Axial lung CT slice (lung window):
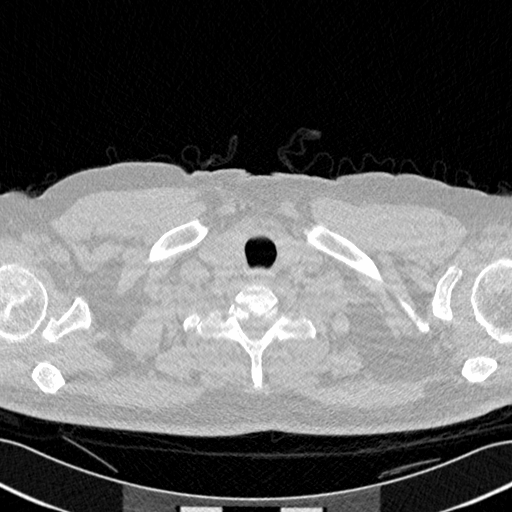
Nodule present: no